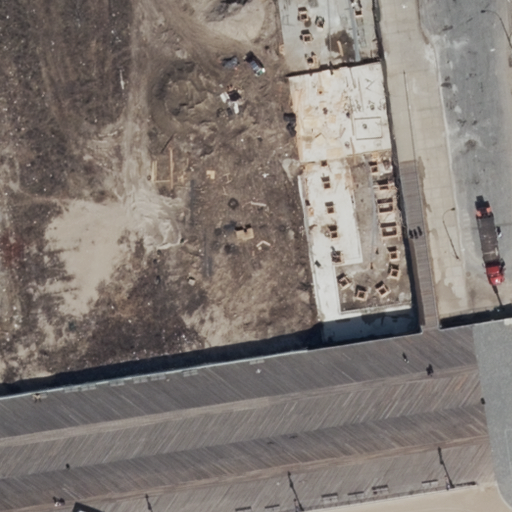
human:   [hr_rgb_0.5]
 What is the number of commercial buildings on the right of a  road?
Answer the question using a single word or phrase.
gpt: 0

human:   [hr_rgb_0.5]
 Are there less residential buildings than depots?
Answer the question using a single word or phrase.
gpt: no

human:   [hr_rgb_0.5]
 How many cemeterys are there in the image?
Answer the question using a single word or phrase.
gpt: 0

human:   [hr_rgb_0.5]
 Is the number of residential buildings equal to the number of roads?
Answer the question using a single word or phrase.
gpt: no

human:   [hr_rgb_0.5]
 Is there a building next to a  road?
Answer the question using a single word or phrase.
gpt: yes

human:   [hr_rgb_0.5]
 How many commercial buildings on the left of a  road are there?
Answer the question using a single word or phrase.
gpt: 0

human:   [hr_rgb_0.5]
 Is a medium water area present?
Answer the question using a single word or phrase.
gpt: no

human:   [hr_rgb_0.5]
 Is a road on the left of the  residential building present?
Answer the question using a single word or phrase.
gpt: no

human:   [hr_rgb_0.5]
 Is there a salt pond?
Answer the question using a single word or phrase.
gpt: no

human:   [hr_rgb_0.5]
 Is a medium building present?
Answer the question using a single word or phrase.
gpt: yes

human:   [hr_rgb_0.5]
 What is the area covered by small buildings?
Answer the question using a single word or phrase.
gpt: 0m2

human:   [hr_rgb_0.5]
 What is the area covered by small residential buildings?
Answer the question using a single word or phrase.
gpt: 0m2

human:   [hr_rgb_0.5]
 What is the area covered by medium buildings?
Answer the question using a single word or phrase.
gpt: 180m2

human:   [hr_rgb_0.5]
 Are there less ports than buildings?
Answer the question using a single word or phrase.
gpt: yes

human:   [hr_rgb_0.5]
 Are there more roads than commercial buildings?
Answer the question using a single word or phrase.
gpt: yes

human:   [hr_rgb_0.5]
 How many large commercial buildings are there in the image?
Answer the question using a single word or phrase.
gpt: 0

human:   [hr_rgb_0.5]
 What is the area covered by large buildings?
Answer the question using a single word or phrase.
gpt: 0m2

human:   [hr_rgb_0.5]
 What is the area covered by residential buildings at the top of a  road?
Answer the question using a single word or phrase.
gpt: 180m2

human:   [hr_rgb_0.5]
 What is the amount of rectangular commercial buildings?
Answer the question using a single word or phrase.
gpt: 0

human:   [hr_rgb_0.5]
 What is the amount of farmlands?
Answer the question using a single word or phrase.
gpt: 0

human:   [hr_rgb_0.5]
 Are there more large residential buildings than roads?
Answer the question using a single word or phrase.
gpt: no

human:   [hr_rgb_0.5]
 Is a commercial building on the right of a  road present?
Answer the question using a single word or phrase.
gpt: no

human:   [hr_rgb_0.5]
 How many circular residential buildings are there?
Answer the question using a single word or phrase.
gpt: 0

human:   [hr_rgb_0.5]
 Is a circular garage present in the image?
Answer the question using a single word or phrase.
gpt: no

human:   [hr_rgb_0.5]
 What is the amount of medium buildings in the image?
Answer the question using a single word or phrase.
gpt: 1

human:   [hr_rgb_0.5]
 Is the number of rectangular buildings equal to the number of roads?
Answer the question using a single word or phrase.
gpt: no

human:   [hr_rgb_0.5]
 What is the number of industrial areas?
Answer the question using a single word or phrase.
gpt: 0

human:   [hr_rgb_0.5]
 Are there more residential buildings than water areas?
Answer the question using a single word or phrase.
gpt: yes

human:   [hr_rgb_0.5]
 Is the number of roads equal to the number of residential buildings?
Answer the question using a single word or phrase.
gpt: no

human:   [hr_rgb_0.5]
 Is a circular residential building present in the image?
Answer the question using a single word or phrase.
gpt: no

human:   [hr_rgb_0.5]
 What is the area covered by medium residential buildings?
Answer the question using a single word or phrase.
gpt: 180m2

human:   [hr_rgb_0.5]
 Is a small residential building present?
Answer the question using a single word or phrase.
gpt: no

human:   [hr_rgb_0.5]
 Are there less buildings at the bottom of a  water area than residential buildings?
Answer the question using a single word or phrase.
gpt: yes

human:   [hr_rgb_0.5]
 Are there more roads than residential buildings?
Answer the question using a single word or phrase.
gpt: yes

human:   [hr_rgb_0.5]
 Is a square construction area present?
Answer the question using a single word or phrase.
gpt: no

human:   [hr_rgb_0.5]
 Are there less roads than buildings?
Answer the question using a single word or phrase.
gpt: no